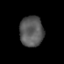
Tissue: prostate
Cell type: Epithelial cells
Senescence score: 0.3249
Nuclear area (px): 710
Mean DAPI intensity: 88.175